Воздушная подушка часто используется чтобы перемещать тяжелые грузы. В этой задаче мы исследуем принцип ее работы, который схематично изображен на рисунке ниже. Рассмотрим следующую конфигурацию системы. Под платформой расположено цилиндрическое пространство диаметром $D=40~\text{см}$ и высотой $h=10~\text{см}$, в которое нагнетается воздух. Температура окружающего воздуха равна $T_0=300~\text{К}$, атмосферное давление $P_{atm}=1.01\cdot 10^5~\text{Па}$. Вес платформы и окружающих конструкций составляет $W=78.48~\text{кН}$. Когда сила давления воздуха превышает эту величину, платформа приподнимается, образуя с поверхностью зазор ширины $\varepsilon$. Считайте, что компрессор поддерживает постоянный поток воздуха. В задаче воздух можно считать идеальным газом. Течение газа считать адиабатическим и равновесным. Нас в основном будут интересовать стационарные режимы работы. Для численных расчетов в задаче используйте значения молярной массы воздуха $\mu=29.0~\text{г/моль}$ и $\gamma=c_P/c_V=1.4$. Также для удельных теплоемкостей при постоянном давлении и объеме справедливо соотношение $c_P-c_V=r$, где $r=287~\text{Дж/(кг}\cdot\text{К)}$, и уравнение состояния можно записать в виде $P=\rho rT$.
Часть A. Равновесие платформы (1 балл)
Выразите $c_V$ и $c_P$ через $r$ и $\gamma$. Найдите их значения.
Часть B. Основы работы воздушной подушки (5.5 балла) Массовый расход газа при истечении через зазор у поверхности. задается выражением $dm/dt=\rho vA$, где $v$ и $\rho$~— скорость и плотность вытекающего газа. Рассмотрим некоторый скачок плотности и давления газа, распространяющийся со скоростью $c$ в трубке единичного сечения. Возмущённая область газа движется со скоростью $v$, а невозмущённая покоится. Пусть давление и плотность в возмущенной области газа равны $P$ и $\rho$ соответственно, а в невозмущенной~— $P_0$ и $\rho_0$ соответственно. Температура в невозмущённой области газа равна $T$. Некоторые из дальнейших рассуждений удобно проводить в системе отсчёта, в которой волновой фронт (граница невозмущенной области) покоится.
Как зависит отношение давления в цилиндрической полости к атмосферному $P_0/P_{atm}$ от веса платформы и геометрических параметров системы?
Выразите скорость движения возмущенной области газа $v$ через $c$, $\rho$ и $\rho_0$.
Выразите разность давлений $P-P_0$ через $\rho$, $\rho_0$, и $c$.
Выразите $c$ через $\gamma, r, T$.
Рассчитайте скорость звука в воздухе при заданной температуре $T_0$ окружающей среды. Когда газ вытекает из-под платформы, он адиабатически расширяется, и его температура $T$ будет отличной от $T_0$. Для удобства можно ввести число Маха, равное $M=v/c$, где $c$ - скорость звука в вытекающем газе, таким образом массовый расход можно переписать в виде $dm/dt=\rho AMc$.
Выразите массовый расход $dm/dt$ через $M, \gamma, T/T_0$ и соотношение $P_0A\gamma/c_0$, где $c_0$~— скорость звука при температуре $T_0$.
Выразите скорость газа $v$ через $M, T, r$ и $\gamma$.
Часть C. Критический режим течения газа (2.0 балла) Можно показать, что когда газ течет из узкого места в широкое, скорость потока $v$ не может превысить скорость звука в этой среде (т.е. $M\le1$). Когда нагнетаемый поток воздуха меняется, меняется и скорость истечения газа $v$. Для достаточно больших потоков, скорость $v$ может достичь максимального значения $c$.
Используя уравнение Бернулли для сжимаемого газа в виде $\cfrac{v^2}{2}+c_PT=\mathrm{const}$, найдите отношение температур $T/T_0$ через $M$ и $\gamma$.
Выразите $dm/dt$ через $M, \gamma$ и $P_0A\gamma/c_0$, и схематично нарисуйте эту зависимость от $M$ для $M\in[0;1]$. Найдите такое значение $M$, для которого поток достигает своего максимального значения (этот режим называется критическим).
Часть D. Неровность поверхности (1.5 балла) На практике неровности поверхности не позволяют зазору $\varepsilon$ принять значение выше 0.5 мм, таким образом критический режим не может быть достигнут.
Пусть компрессор выдает поток $5.0~\text м^3/\text{мин}$. Рассчитайте значения $\varepsilon, T, P, v$ и $\rho$ выходного потока в критическом режиме.
Рассчитайте значения $M, T, P, v$ и $\rho$ вытекающего газа при $\varepsilon=0.5~\text{мм}$ и $dm/dt=0.1~\text{кг/с}$.
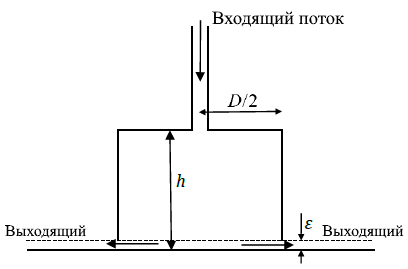
Выразите $c_V$ и $c_P$ через $r$ и $\gamma$. Найдите их значения.
Решение: Воспользуемся заданными в условии формулами $$ \begin{cases} c_P - c_V = r \\ c_P/c_V = \gamma \end{cases} $$
Ответ: $$ c_P=\frac{\gamma{r}}{\gamma-1}= \frac{7}{2} \: r \approx 1005 \frac{Дж}{кг \cdot К} $$
Ответ: $$ c_V=\frac{r}{\gamma-1}= \frac{5}{2} \: r \approx 718 \frac{Дж}{кг \cdot К} $$

Как зависит отношение давления в цилиндрической полости к атмосферному $P_0/P_{atm}$ от веса платформы и геометрических параметров системы?
Решение: Из условия равновесия платформы получим $$ (P_0-P_{atm})\frac{{\pi}D^2}{4}=W, $$ откуда:
Ответ: $$ \frac{P_0}{P_{atm}}=1+\frac{4W}{{P_{atm}} \pi D^2} \approx 7,18 $$

Выразите скорость движения возмущенной области газа $v$ через $c$, $\rho$ и $\rho_0$.
Решение: Выделим мысленно область, ограниченную двумя положениями волнового фронта: в моменты времени $t$ и $t + \Delta t$. Рассмотрим изменение массы газа в рассматриваемой области: $$ m(t) = \rho_0 Ac \: \Delta t \\ m(t + \Delta t) = \rho Ac \: \Delta t $$ С другой стороны, суммарный поток массы (втекающий) через обе грани равен $$ \frac{dm}{dt} = \rho v A $$ откуда $$ m(t + \Delta t) - m(t) = \frac{dm}{dt} \Delta t \\ (\rho - \rho_0) c = \rho v $$
Ответ: $$ v=c\left(1-\frac{\rho_0}{\rho}\right) $$

Выразите разность давлений $P-P_0$ через $\rho$, $\rho_0$, и $c$.
Решение: Из закона изменения импульса невозмущённой части газа получим $$(P-P_0)A=\frac{dp}{dt}=v\frac{dm}{dt}={\rho_0}Acv $$ Подставляя выражение для $v$ из предыдущего пункта, получим
Ответ: $$ (P-P_0)=\left(1-\frac{\rho_0}{\rho}\right) \rho_0 c^2 $$

Выразите $c$ через $\gamma, r, T$.
Решение: $$c^2=\frac{\rho}{\rho_0} \frac{P-P_0}{\rho-\rho_0} $$ Поскольку давление газа должно изменяться непрерывно $$c^2=\frac{dP}{d\rho} $$ Течение газа считается адиабатическим, поэтому $$P{\rho}^{-\gamma}=const $$ дифференцируя данное соотношение, получим $$\frac{dP}{d\rho}=\gamma\frac{P}{\rho}=\gamma{rT} $$ и окончательно
Ответ: $$c=\sqrt{{\gamma{rT}}} $$

Рассчитайте скорость звука в воздухе при заданной температуре $T_0$ окружающей среды.
Ответ: $$c_0= \sqrt{\gamma r T_0} \approx 347 м/с $$

Выразите массовый расход $dm/dt$ через $M, \gamma, T/T_0$ и соотношение $P_0A\gamma/c_0$, где $c_0$~— скорость звука при температуре $T_0$.
Решение: Выражение для массового расхода принимает вид $$\frac{dm}{dt}={\rho}A{c}{M} $$ Выразим $\rho$ из уравнения Менделеева-Клапейрона $$\frac{dm}{dt}=\frac{PAcM}{rT} $$ Комбинируя последнее выражение с результатом предыдущего пункта $$\frac{dm}{dt}=\frac{\gamma{AMP}}{c_0}\sqrt{\frac{T_0}{T}} $$ Поскольку процесс протекает адиабатически $$T^{\gamma}P^{1-\gamma}=const $$ Откуда $$P={P_0}\left(\frac{T}{T_0}\right)^{\frac{\gamma}{\gamma-1}} $$ Подставим данное соотношение в выражение для $\frac{dm}{dt}:$
Ответ: $$\frac{dm}{dt}=\frac{P_0{A\gamma}}{c_0}M\left(\frac{T}{T_0}\right)^{\frac{\gamma+1}{2(\gamma-1)}} $$

Выразите скорость газа $v$ через $M, T, r$ и $\gamma$.
Ответ: $$v=Mc=M\sqrt{{\gamma{rT}}} $$

Используя уравнение Бернулли для сжимаемого газа в виде $\cfrac{v^2}{2}+c_PT=\mathrm{const}$, найдите отношение температур $T/T_0$ через $M$ и $\gamma$.
Решение: Подставляя полученные ранее выражения для $v$ и $c_P$ $$rT\left(\frac{{\gamma}M^2}{2}+\frac{\gamma}{\gamma-1}\right)=const $$ или же $$T((\gamma-1)M^2+2)=const $$ откуда
Ответ: $$\frac{T}{T_0}=\frac{2}{2+(\gamma-1)M^2} $$

Выразите $dm/dt$ через $M, \gamma$ и $P_0A\gamma/c_0$, и схематично нарисуйте эту зависимость от $M$ для $M\in[0;1]$. Найдите такое значение $M$, для которого поток достигает своего максимального значения (этот режим называется критическим).
Решение: Комбинируя результаты пунктов $B5$ и $B7$ $$\frac{dm}{dt}=\frac{P_0{A\gamma}}{c_0}M\left(1+\frac{\gamma-1}{2}M^2\right)^{-\frac{\gamma+1}{2(\gamma-1)}} $$ дифференцируя по $M$ $$1+\frac{\gamma-1}{2}M^2+\frac{M(\gamma+1)}{2(1-\gamma)}\cdot{M(\gamma-1)}=0 $$ откуда
Ответ: $$M=1 $$

Пусть компрессор выдает поток $5.0~\text м^3/\text{мин}$. Рассчитайте значения $\varepsilon, T, P, v$ и $\rho$ выходного потока в критическом режиме.
Решение: Для критического режима Теперь найдём значения давления и плотности из уравнения Пуассона: $$ P^{1-\gamma} \: T^{\gamma} = const \\ P \propto T^{\frac{\gamma}{\gamma-1}} $$ Плотность входящего воздуха $$\rho_0=\frac{P_0}{rT_0} $$ откуда также из уравнения Пуассона Поскольку $M=1$, с учётом найденной температуры Найдём $\varepsilon$. Подставим температуру $T$ в выражение для массового расхода $$\frac{dm}{dt}=I\frac{P_{atm}}{rT_0}=\frac{{\gamma}P_0A}{c_0}\left(\frac{2}{1+\gamma}\right)^{\frac{\gamma+1}{2(\gamma-1)}} $$ где $$A={\pi}D{\varepsilon} $$ откуда
Ответ: $$T=\frac{2T_0}{1+\gamma}= 250К $$  Теперь найдём значения давления и плотности из уравнения Пуассона: $$ P^{1-\gamma} \: T^{\gamma} = const \\ P \propto T^{\frac{\gamma}{\gamma-1}} $$
Ответ: $$P={P_0}\left(\frac{2}{1+\gamma}\right)^{\frac{\gamma}{\gamma-1}}= 7,22 \cdot 10^5 Па $$  Плотность входящего воздуха $$\rho_0=\frac{P_0}{rT_0} $$ откуда также из уравнения Пуассона
Ответ: $$\rho=\frac{P_0}{rT_0}\left(\frac{2}{1+\gamma}\right)^{\frac{1}{\gamma-1}} = 5,34 \: кг / м^3 $$  Поскольку $M=1$, с учётом найденной температуры
Ответ: $$v=\sqrt{\frac{2{\gamma}rT_0}{\gamma+1}} = 317 м/с $$  Найдём $\varepsilon$. Подставим температуру $T$ в выражение для массового расхода $$\frac{dm}{dt}=I\frac{P_{atm}}{rT_0}=\frac{{\gamma}P_0A}{c_0}\left(\frac{2}{1+\gamma}\right)^{\frac{\gamma+1}{2(\gamma-1)}} $$ где $$A={\pi}D{\varepsilon} $$ откуда
Ответ: $$\varepsilon=\frac{I}{c_0 \pi D} \frac{P_{atm}}{P_0} \left(\frac{1+\gamma}{2}\right)^{\frac{\gamma+1}{2(\gamma-1)}}= 0,047 мм $$

Рассчитайте значения $M, T, P, v$ и $\rho$ вытекающего газа при $\varepsilon=0.5~\text{мм}$ и $dm/dt=0.1~\text{кг/с}$.
Решение: Идея решения данного пункта схожа с пунктом $C2$, но за тем исключением, что для начала необходимо определить число Маха $M$. Получим выражение для массового расхода как функцию $M$ $$\frac{dm}{dt}=\frac{P_{0}{A\gamma}}{c_0}M\left(\frac{T}{T_0}\right)^{\frac{\gamma+1}{2(\gamma-1)}}=\frac{P_0{{\pi}{\varepsilon}D\gamma}}{c_0}M\left(1+\frac{({\gamma}-1)M^2}{2}\right)^{\frac{\gamma+1}{2(1-\gamma)}} $$ Решая данное уравнение на калькуляторе, получим Найдя $M$, по ранее полученным формулам находим
Ответ: $$ M= 0,055 $$  Найдя $M$, по ранее полученным формулам находим
Ответ: $$ T= 297K $$
Ответ: $$ P= 6,98 \cdot 10^5 Па $$
Ответ: $$ \rho= 8,20 кг/м^3 $$
Ответ: $$v= 18,8 м/c $$
Темы:
T, Термодинамика, Движение газа, Скорость звука, 2021, 2018, Сборы XY, X, Азиатские, T4